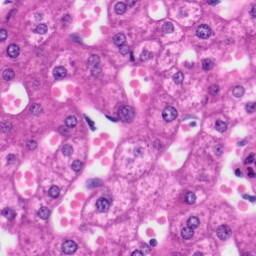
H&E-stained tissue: Liver